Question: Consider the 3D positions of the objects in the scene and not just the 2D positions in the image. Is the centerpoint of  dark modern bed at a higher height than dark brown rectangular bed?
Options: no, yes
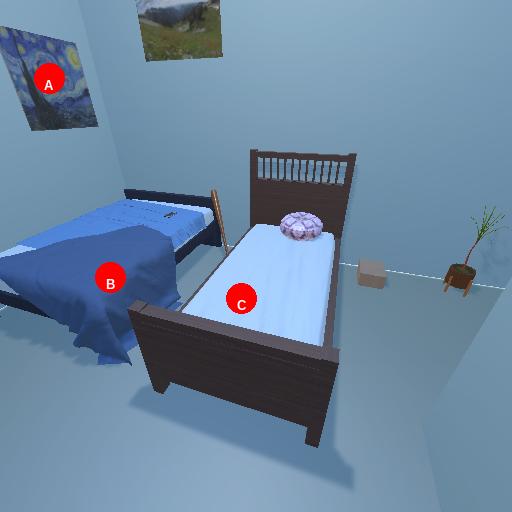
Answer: no